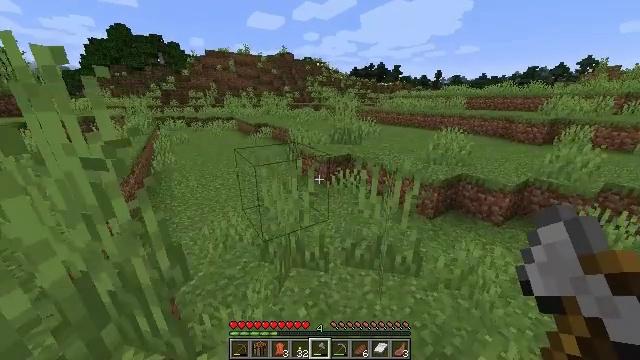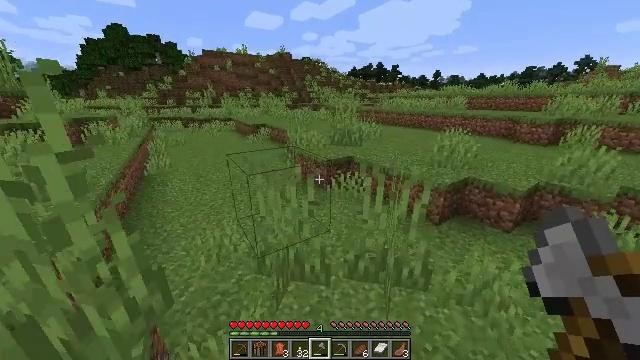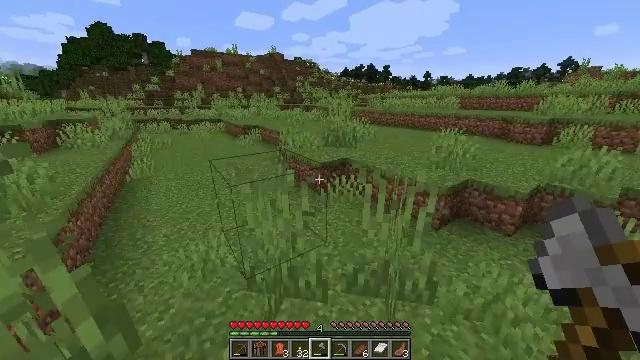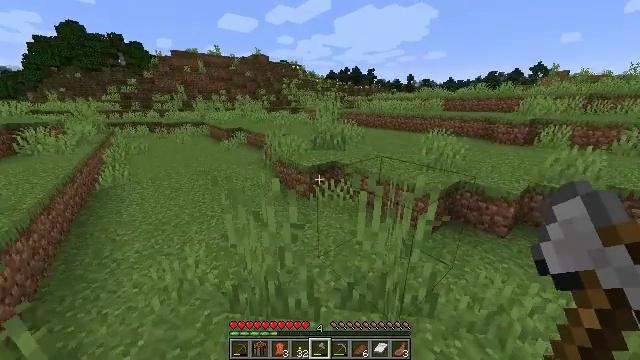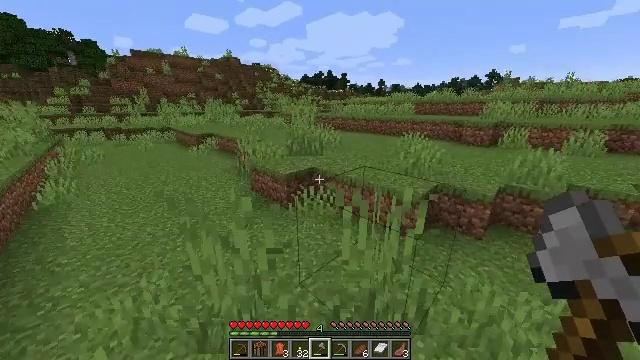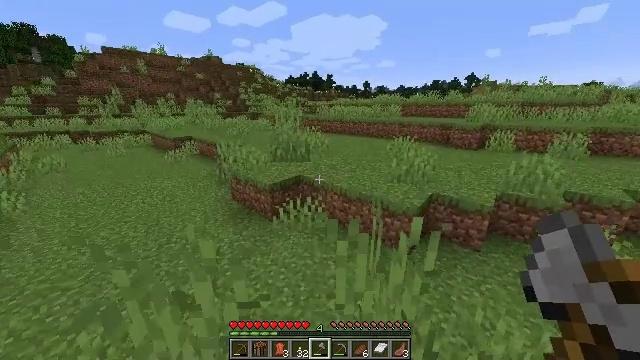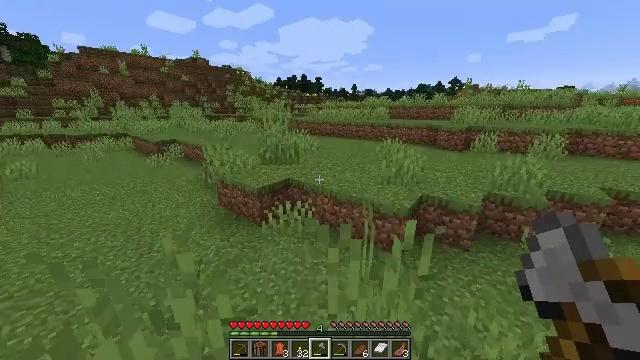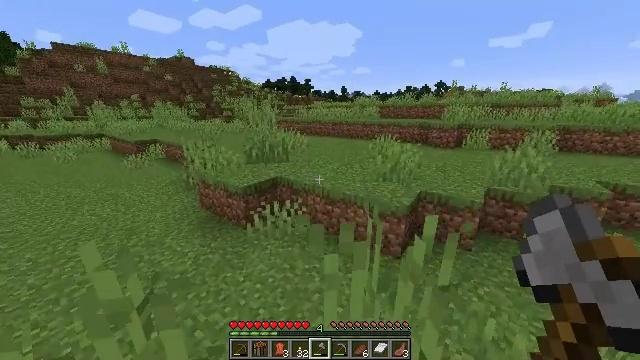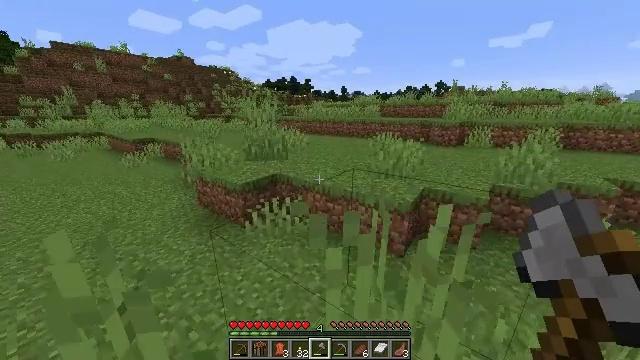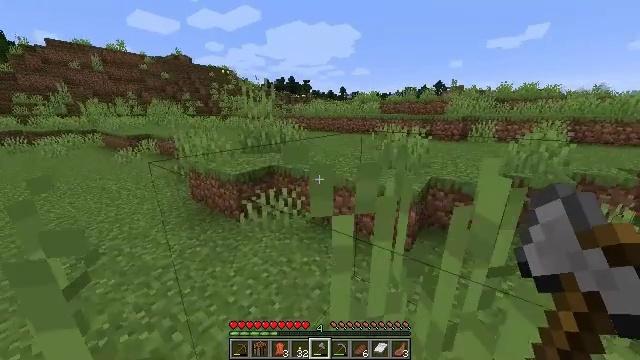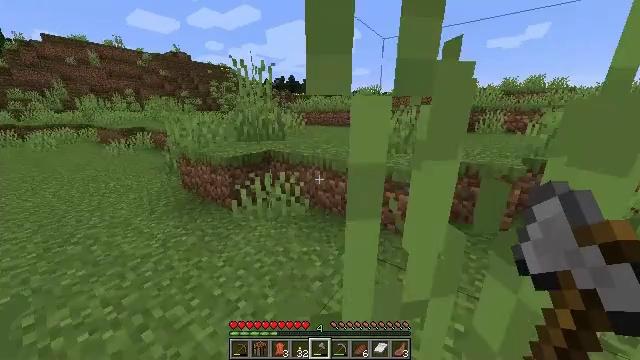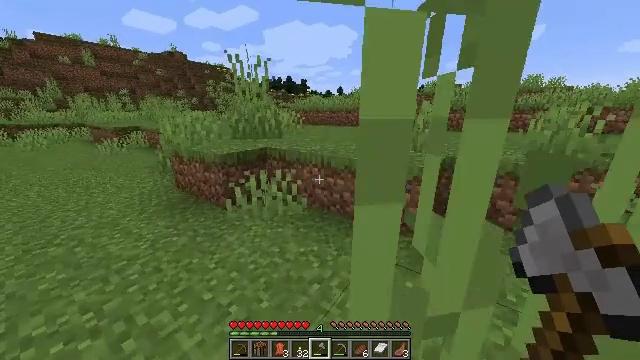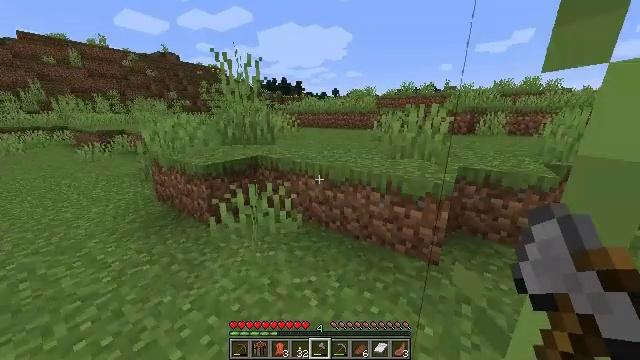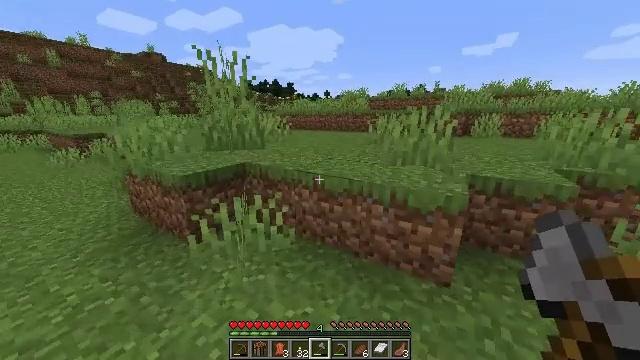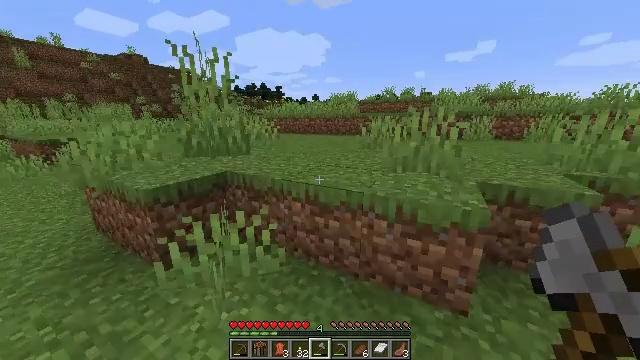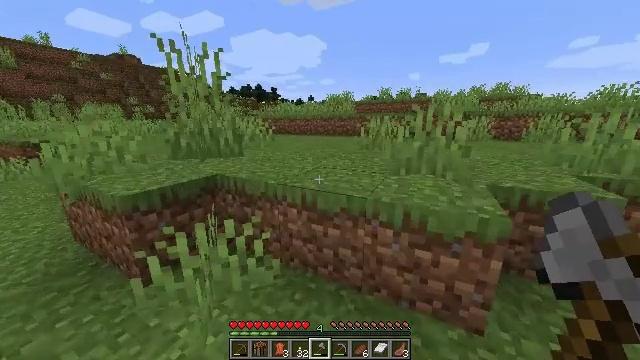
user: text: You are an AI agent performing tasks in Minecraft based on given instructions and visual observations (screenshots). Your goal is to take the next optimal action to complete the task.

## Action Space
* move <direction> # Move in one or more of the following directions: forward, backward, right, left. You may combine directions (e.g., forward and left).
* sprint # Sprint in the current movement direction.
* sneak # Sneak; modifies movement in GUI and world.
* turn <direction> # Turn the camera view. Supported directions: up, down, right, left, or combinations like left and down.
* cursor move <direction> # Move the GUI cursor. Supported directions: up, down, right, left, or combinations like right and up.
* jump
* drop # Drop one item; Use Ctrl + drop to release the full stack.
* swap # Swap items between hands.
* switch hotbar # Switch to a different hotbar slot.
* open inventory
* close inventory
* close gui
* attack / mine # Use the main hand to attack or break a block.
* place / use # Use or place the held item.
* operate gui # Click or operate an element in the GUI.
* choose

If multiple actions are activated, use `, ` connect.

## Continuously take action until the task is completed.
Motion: motion action
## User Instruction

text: Mine dirt from the ground.
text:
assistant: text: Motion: move forward, sprint
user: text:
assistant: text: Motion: move forward, sprint, turn right
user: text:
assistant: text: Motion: move forward, sprint, turn right
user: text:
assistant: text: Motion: move forward, sprint, turn right and up
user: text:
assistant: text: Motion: move forward, sprint, turn right
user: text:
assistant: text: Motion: move forward, sprint, turn right
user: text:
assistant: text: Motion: move forward, sprint, turn right
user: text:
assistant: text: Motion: move forward, sprint
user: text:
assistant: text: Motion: move forward, sprint
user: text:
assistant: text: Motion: move forward, sprint
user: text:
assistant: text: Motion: move forward, sprint
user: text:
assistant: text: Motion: move forward, sprint, turn right
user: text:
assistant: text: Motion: move forward, sprint, turn right
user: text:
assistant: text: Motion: move forward, sprint, turn right
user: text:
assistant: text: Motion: move forward, sprint, turn right
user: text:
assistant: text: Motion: move forward, sprint, turn right
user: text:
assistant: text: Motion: move forward, sprint
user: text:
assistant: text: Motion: move forward, sprint
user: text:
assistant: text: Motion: move forward, sprint
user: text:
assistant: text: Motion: move forward, sprint
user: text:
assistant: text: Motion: move forward, sprint, jump
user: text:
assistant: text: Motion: move forward, sprint, jump
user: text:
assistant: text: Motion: move forward, sprint, jump
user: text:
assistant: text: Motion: move forward, sprint, jump
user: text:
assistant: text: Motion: move forward, sprint, turn right, jump
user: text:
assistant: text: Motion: move forward, sprint, turn right
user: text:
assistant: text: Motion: move forward, sprint, turn right
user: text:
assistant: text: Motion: move forward, sprint, turn right
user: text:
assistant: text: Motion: move forward, sprint, turn right
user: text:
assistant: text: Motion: move forward, sprint, turn right